Interaction volume radius: 5 \u00c5
Interaction volume height: 25 \u00c5
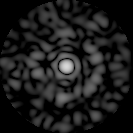
Disorder parameter: 0.8532